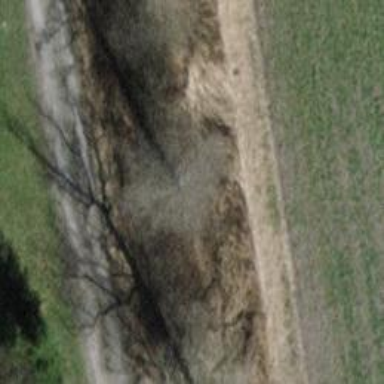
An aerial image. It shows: Row of trees in natural setting.